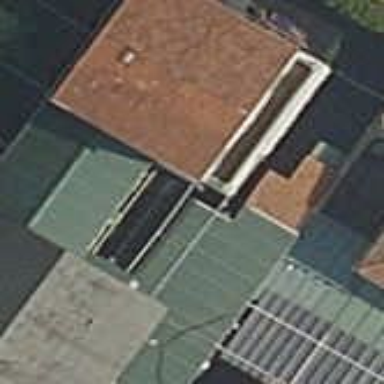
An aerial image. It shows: School building with hipped roof.